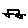
Label: car